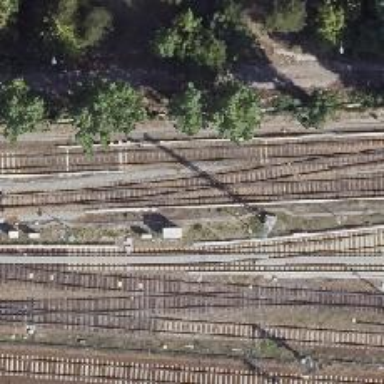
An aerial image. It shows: Railway signal.